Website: home-depot
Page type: billing-address
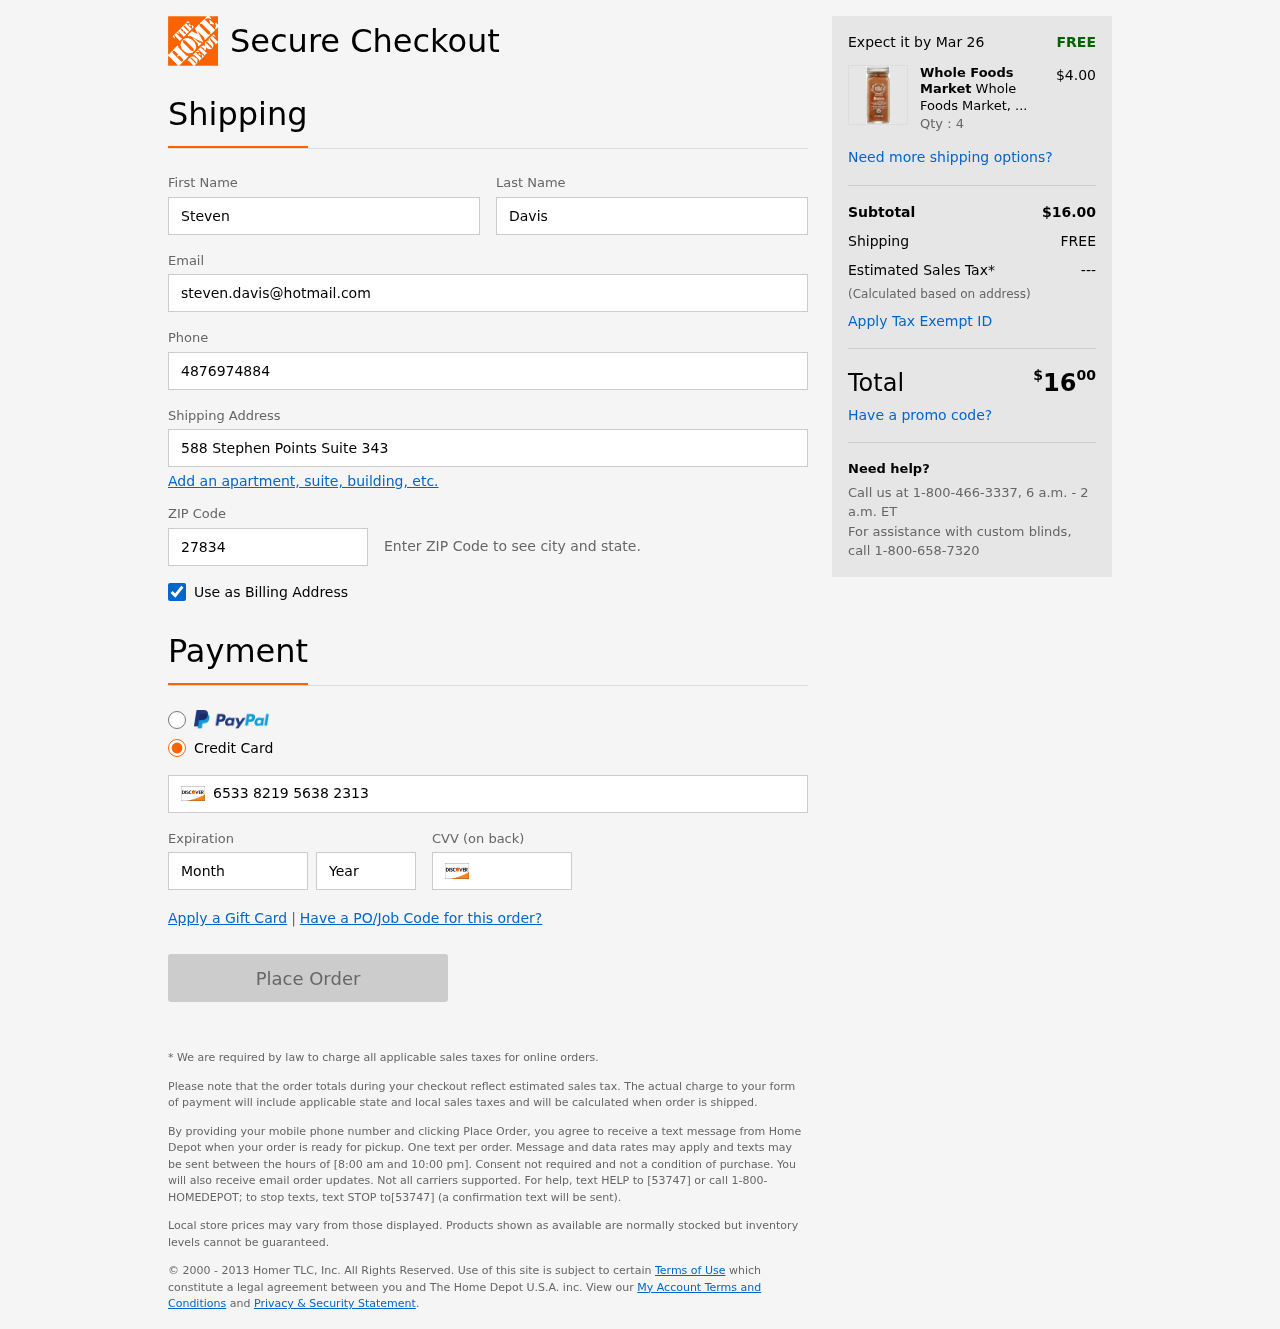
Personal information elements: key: PII_FIRSTNAME
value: Steven
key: PII_LASTNAME
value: Davis
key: PII_EMAIL
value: steven.davis@hotmail.com
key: PII_PHONE
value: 4876974884
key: PII_STREET
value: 588 Stephen Points Suite 343
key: PII_POSTCODE
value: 27834
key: PII_CARD_NUMBER
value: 6533 8219 5638 2313
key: PII_CARD_EXPIRY_MONTH
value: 10
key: PII_CARD_CVV
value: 542
Product elements: key: PRODUCT1_BRAND
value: Whole Foods Market
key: PRODUCT1_NAME
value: Whole Foods Market, Organic Berbere Seasoning, 2.19 oz
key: PRODUCT1_PRICE
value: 4
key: PRODUCT1_QUANTITY
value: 4
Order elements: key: ORDER_DELIVERY_DATE
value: Mar 26
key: ORDER_SUBTOTAL
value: $16.00
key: ORDER_SHIPPING_COST
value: FREE
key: ORDER_TAX
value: ---
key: ORDER_TOTAL2
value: $1600